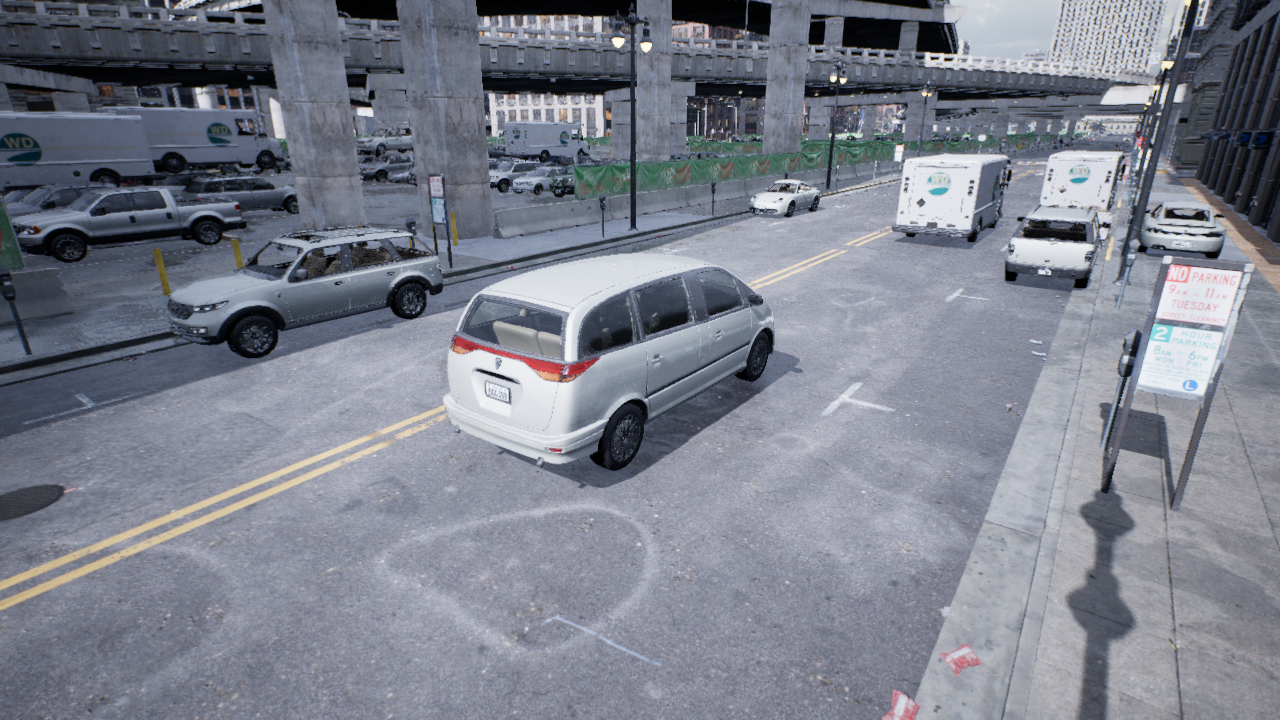
Venue: downtown
Lighting: overcast
Vehicle rig: minivan